Field crop: maize
Growth stage: 2
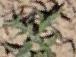
Species: atriplex